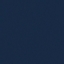
Land use / land cover class: SeaLake